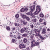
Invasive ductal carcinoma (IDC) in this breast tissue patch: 0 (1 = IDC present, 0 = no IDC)